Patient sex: M
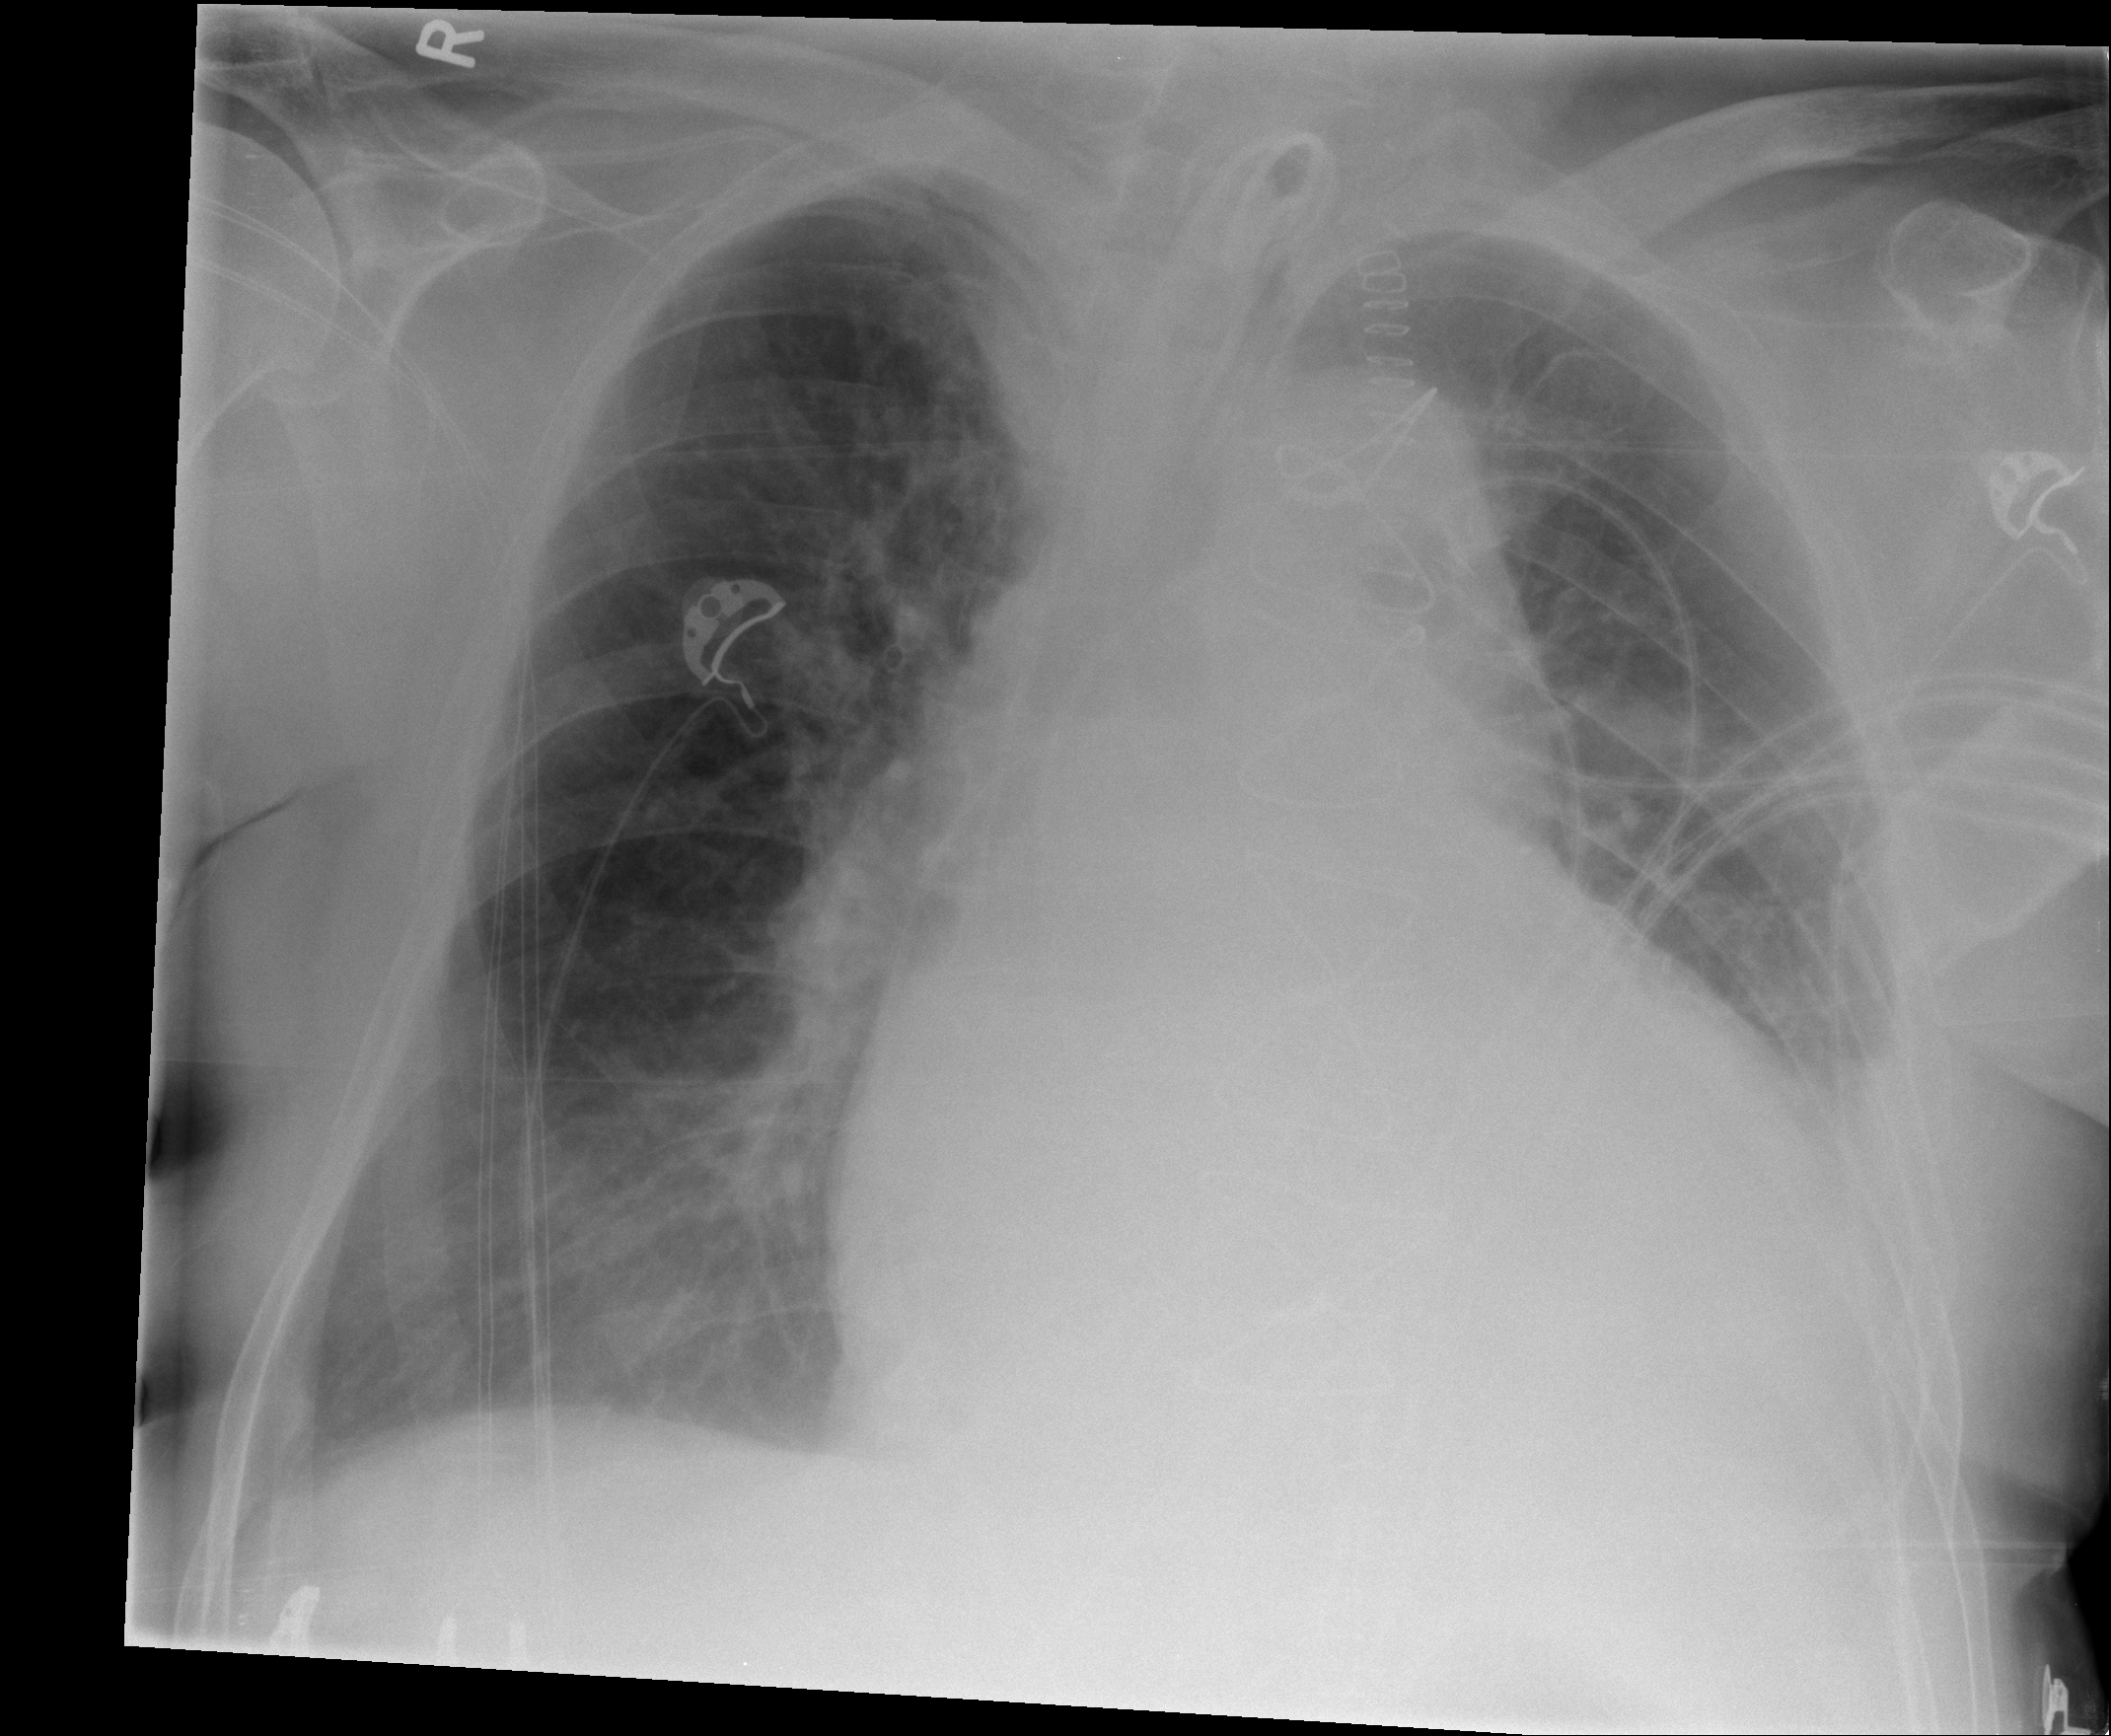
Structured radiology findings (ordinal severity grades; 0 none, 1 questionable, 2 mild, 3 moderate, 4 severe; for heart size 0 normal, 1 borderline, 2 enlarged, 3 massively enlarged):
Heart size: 3
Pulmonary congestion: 1
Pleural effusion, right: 1
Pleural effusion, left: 2
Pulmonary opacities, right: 1
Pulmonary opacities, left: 0
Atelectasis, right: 2
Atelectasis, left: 2